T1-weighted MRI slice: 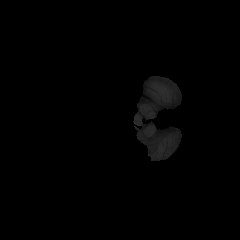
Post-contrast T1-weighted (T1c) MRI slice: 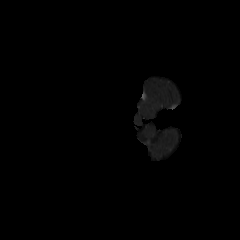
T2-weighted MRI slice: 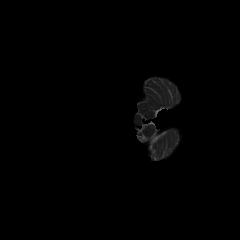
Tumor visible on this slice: no